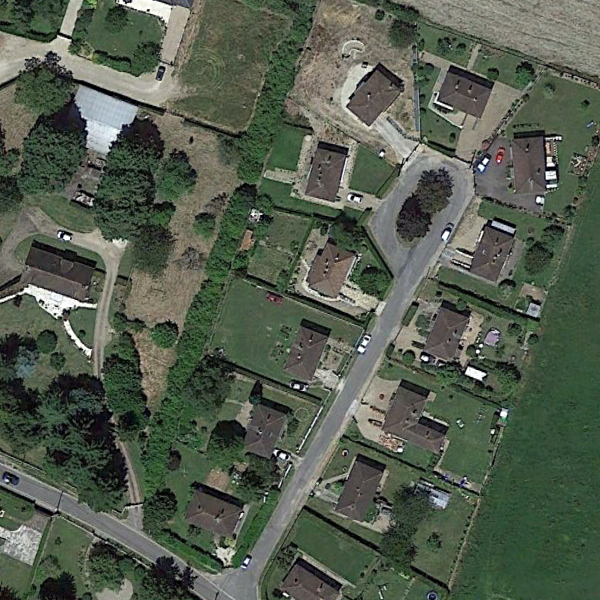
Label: MediumResidential